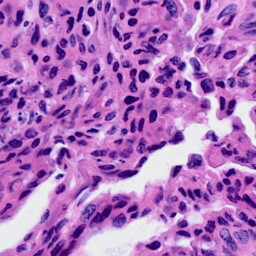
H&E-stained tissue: Cervix